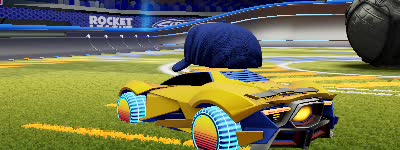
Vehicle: werewolf